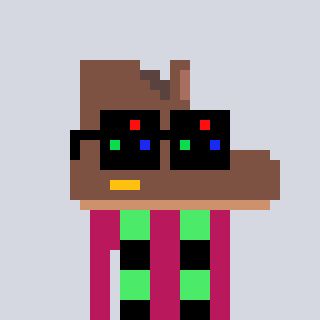
a pixel art character with square black sunglasses, a boot-shaped head and a darkpink-colored body on a cool background